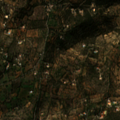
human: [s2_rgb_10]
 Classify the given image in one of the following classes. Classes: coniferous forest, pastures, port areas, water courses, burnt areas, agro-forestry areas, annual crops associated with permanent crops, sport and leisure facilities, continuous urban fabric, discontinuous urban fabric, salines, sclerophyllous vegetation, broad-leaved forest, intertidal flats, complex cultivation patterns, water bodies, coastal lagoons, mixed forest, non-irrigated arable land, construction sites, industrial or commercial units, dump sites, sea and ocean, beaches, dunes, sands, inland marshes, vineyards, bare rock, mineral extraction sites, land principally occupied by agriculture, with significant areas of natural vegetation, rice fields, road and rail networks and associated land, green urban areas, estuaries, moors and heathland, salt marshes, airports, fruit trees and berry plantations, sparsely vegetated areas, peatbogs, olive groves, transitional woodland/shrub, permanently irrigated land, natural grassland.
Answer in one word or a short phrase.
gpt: olive groves, land principally occupied by agriculture, with significant areas of natural vegetation, sclerophyllous vegetation